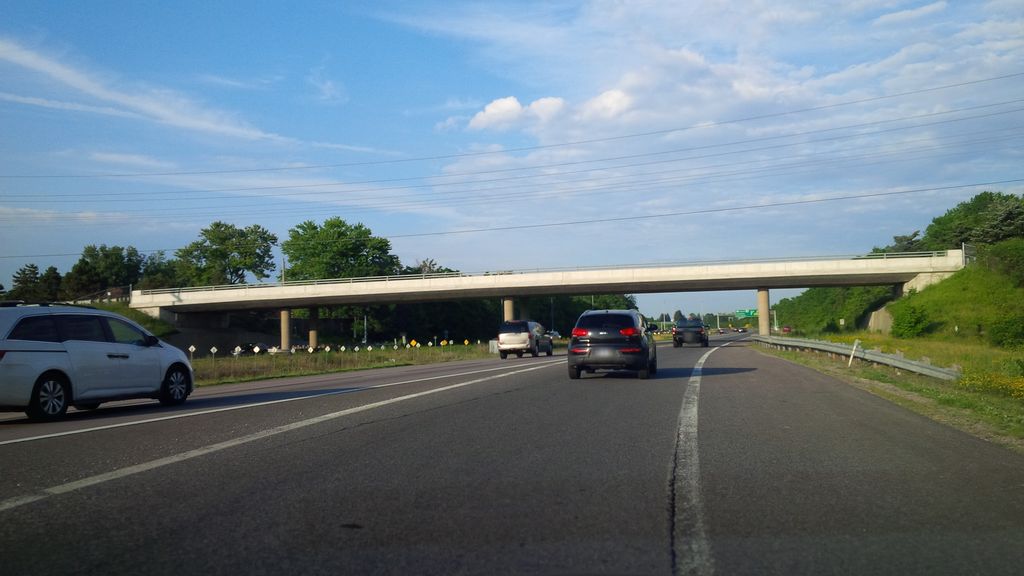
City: hamilton